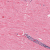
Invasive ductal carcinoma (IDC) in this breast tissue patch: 0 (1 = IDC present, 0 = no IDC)